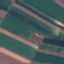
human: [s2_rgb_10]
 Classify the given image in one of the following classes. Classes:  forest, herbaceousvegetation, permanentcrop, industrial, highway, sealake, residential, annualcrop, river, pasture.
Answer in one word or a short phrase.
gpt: AnnualCrop